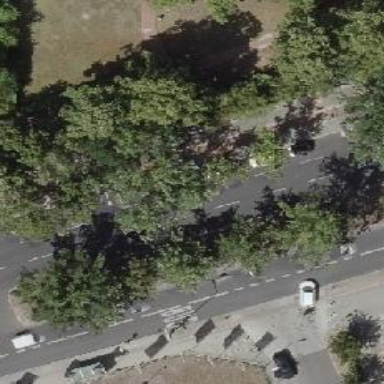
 featuring marked cycle track on the right side."